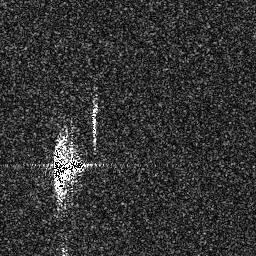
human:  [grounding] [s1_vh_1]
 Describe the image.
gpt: In the satellite image, there is  <ref>1 medium ship </ref> <box>[[19, 57, 33, 72, 0]]</box> located at left.